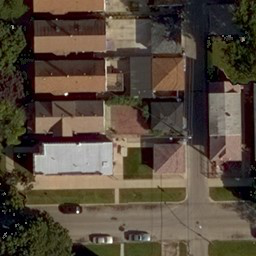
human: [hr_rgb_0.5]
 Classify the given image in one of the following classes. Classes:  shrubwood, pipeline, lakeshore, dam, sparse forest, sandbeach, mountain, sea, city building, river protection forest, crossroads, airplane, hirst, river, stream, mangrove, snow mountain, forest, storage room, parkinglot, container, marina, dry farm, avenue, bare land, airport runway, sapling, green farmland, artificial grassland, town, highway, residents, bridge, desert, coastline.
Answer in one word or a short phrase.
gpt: residents